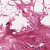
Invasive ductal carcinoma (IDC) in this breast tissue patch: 0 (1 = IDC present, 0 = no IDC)